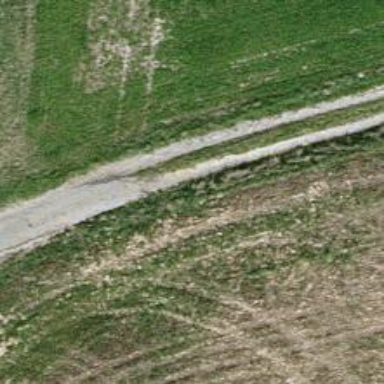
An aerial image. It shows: Unpaved track road.